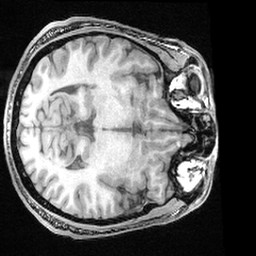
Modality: T1w
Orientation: axial
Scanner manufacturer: ge
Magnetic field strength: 3 T
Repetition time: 0.008572 s
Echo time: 0.003384 s